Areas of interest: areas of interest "Citic Bank (Ma'anshan Branch)"
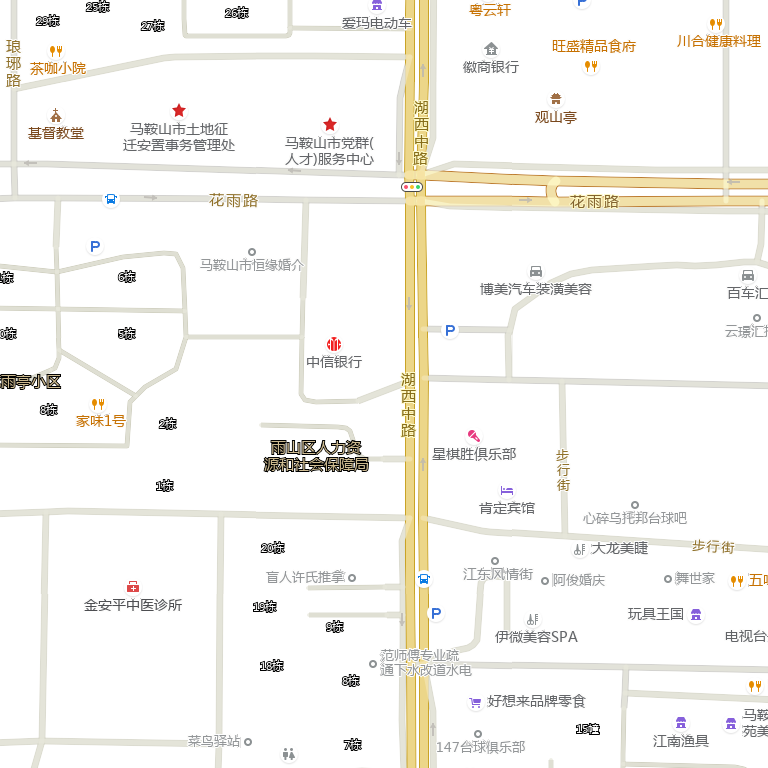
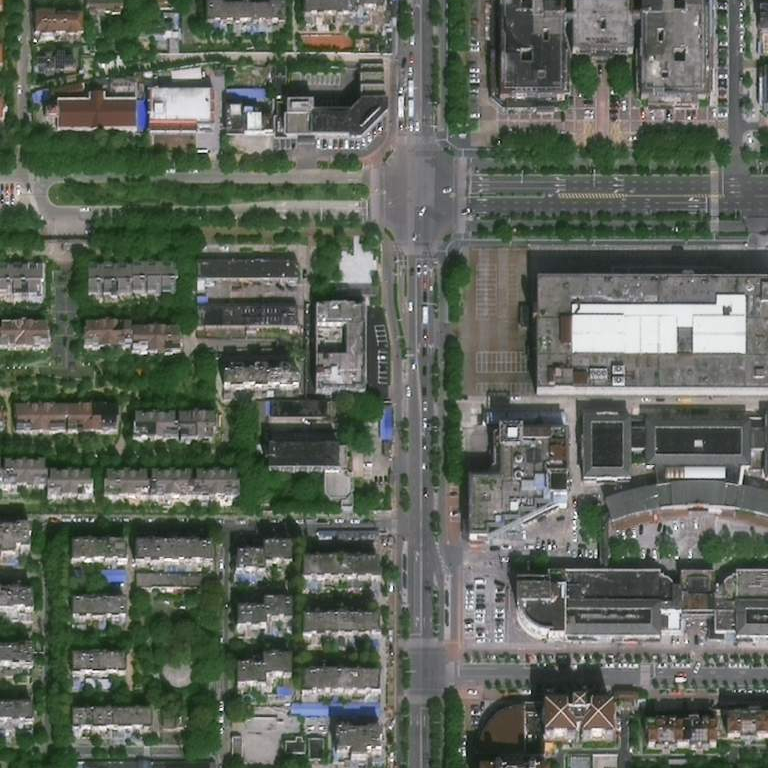